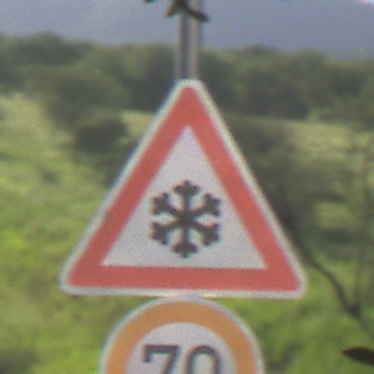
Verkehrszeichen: SchneeOderEisglaette
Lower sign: Geschwindigkeit70
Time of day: MorningAfternoon
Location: Outdoor (RoadRail)
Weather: PartlyCloudy
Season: NotSpecified
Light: Natural